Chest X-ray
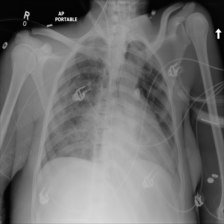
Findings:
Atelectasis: negative
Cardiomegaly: negative
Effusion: negative
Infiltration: positive
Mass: negative
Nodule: negative
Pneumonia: negative
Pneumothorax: negative
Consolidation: negative
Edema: negative
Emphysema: negative
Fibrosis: negative
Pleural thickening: negative
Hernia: negative